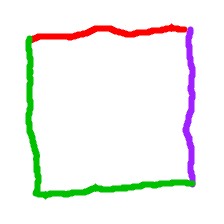
Shape: square